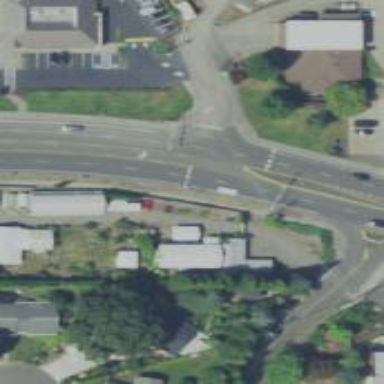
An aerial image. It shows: Secondary road.